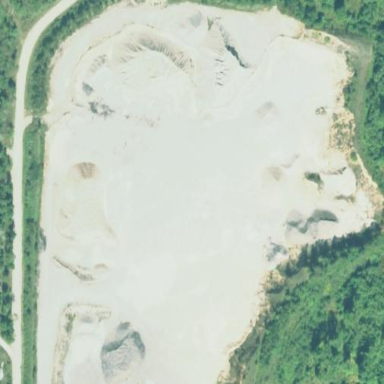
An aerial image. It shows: Quarry area.